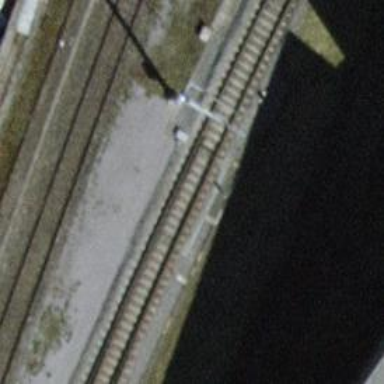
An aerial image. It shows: Railway switch.